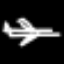
Label: airplane